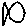
Label: fish